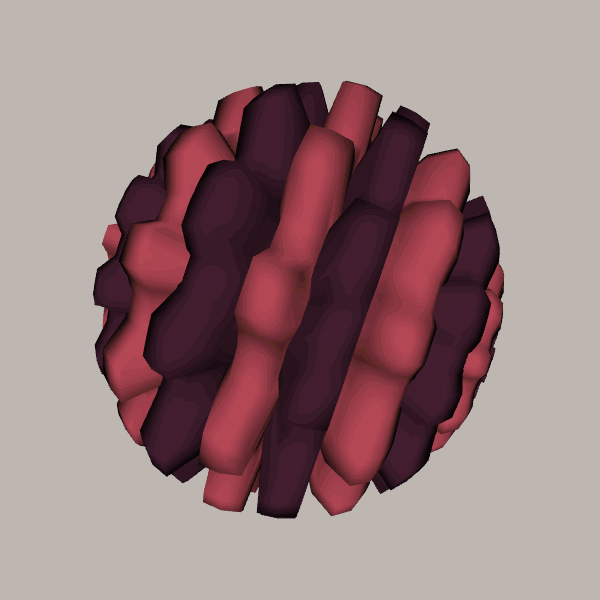
Background: light